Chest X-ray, AP view. Patient: 53 years old, sex F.
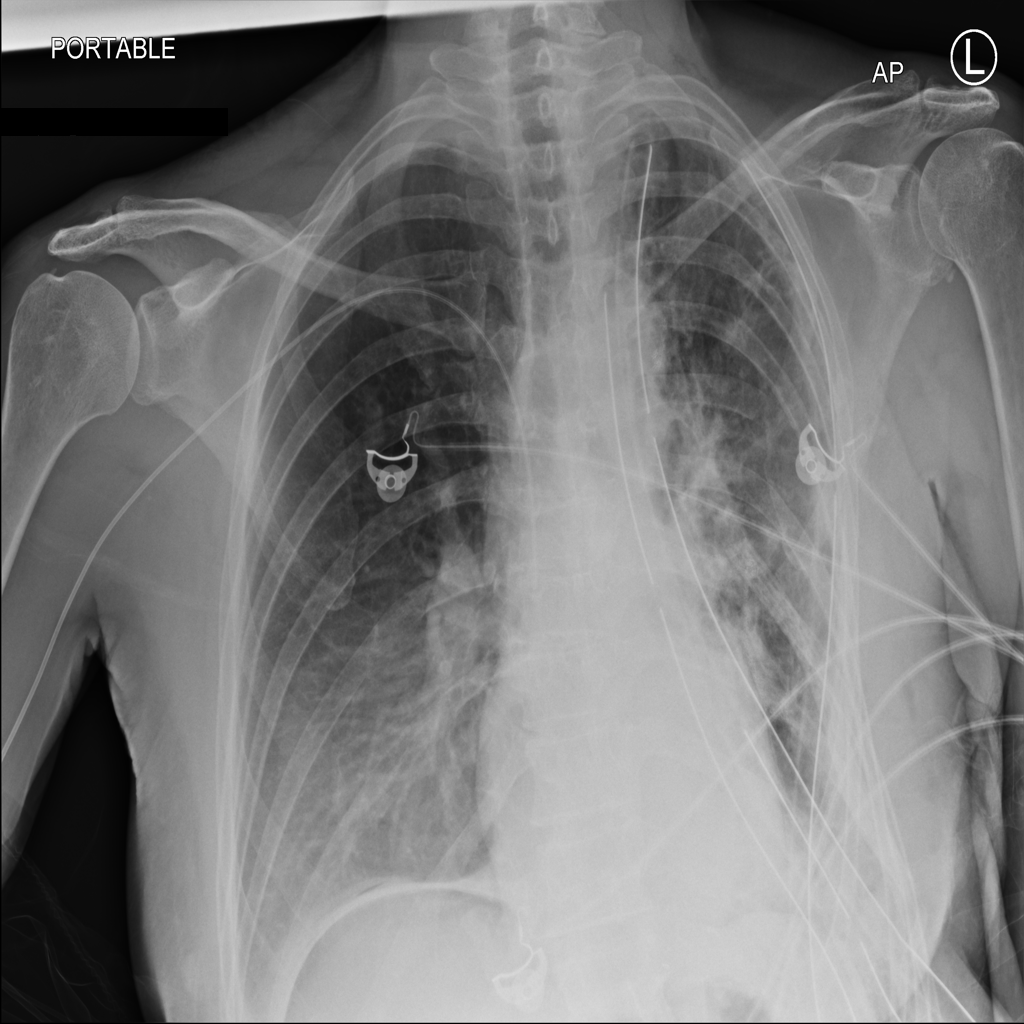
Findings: No Finding